Question: I have Objective-C code that I try to convert to Swift but failed.
'''
typedef void (^ CDVAddressBookWorkerBlock)(
ABAddressBookRef addressBook,
CDVAddressBookAccessError* error
);
@interface CDVAddressBookHelper : NSObject
{}
- (void)createAddressBook:(CDVAddressBookWorkerBlock)workerBlock;
@end
'''
And this is Objective-C implementation:
'''
CDVAddressBookHelper* abHelper = [[CDVAddressBookHelper alloc] init];
[abHelper createAddressBook:
^(ABAddressBookRef addrBook, CDVAddressBookAccessError* errorCode)
{
/* ...*/
}
];
'''
How to write it in Swift?
From documentation:
'''
{(parameters) -> (return type) in expression statements}
'''
This is a template xCode offers:

This is what I tried:
'''
var abHelper:CDVAddressBookHelper = CDVAddressBookHelper()
abHelper.createAddressBook(
{(addrBook:ABAddressBookRef, errCode:CDVAddressBookAccessError) in
if addrBook == nil {
}
} )
'''
Error:
'''
Type 'ABAddressBook!' does not conform to protocol 'AnyObject''
'''
Regards to: <URL> post I tried to write 'typealias':
'''
typealias CDVAddressBookWorkerBlock = (addrBook:ABAddressBookRef, errCode:CDVAddressBookAccessError) -> ()
'''
What next?
How to make it work?
Thanks,
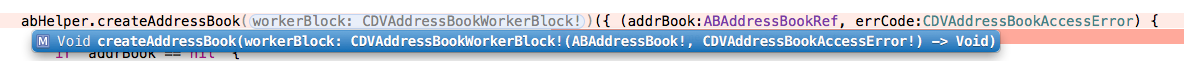
Answer: Check out the <URL> about how to work with Cocoa and Core Foundation.
This should work:
'''
abHelper.createAddressBook() {
(addrBook:ABAddressBook?, errCode:CDVAddressBookAccessError!) in
if addrBook == nil {
}
}
'''